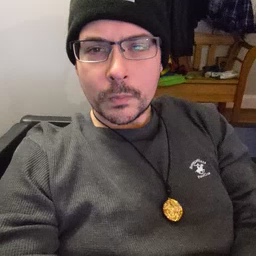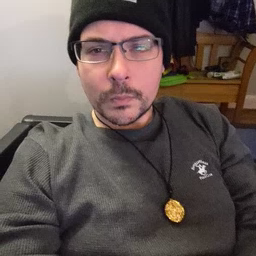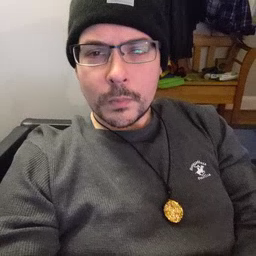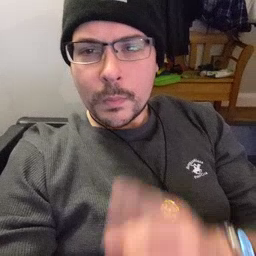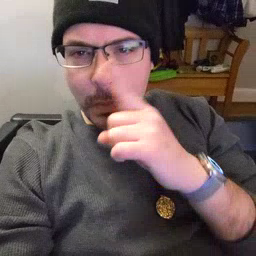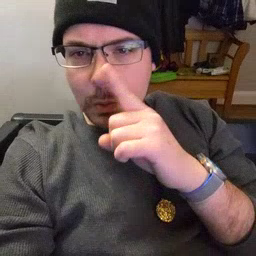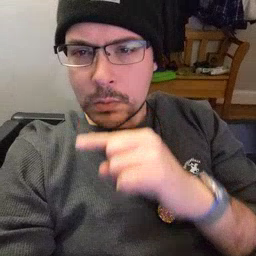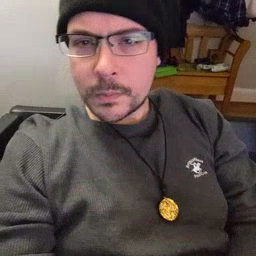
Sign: mouse